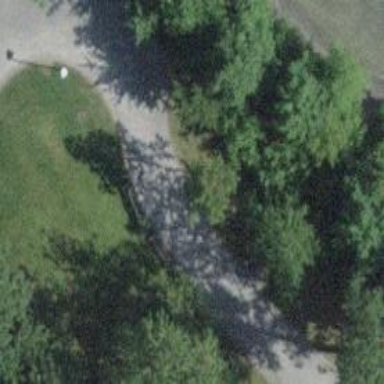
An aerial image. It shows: Gravel footway.